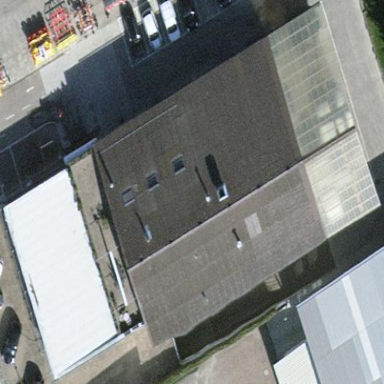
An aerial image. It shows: Building used as car repair shop.